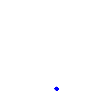
Particle: kaon